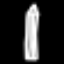
Label: pencil